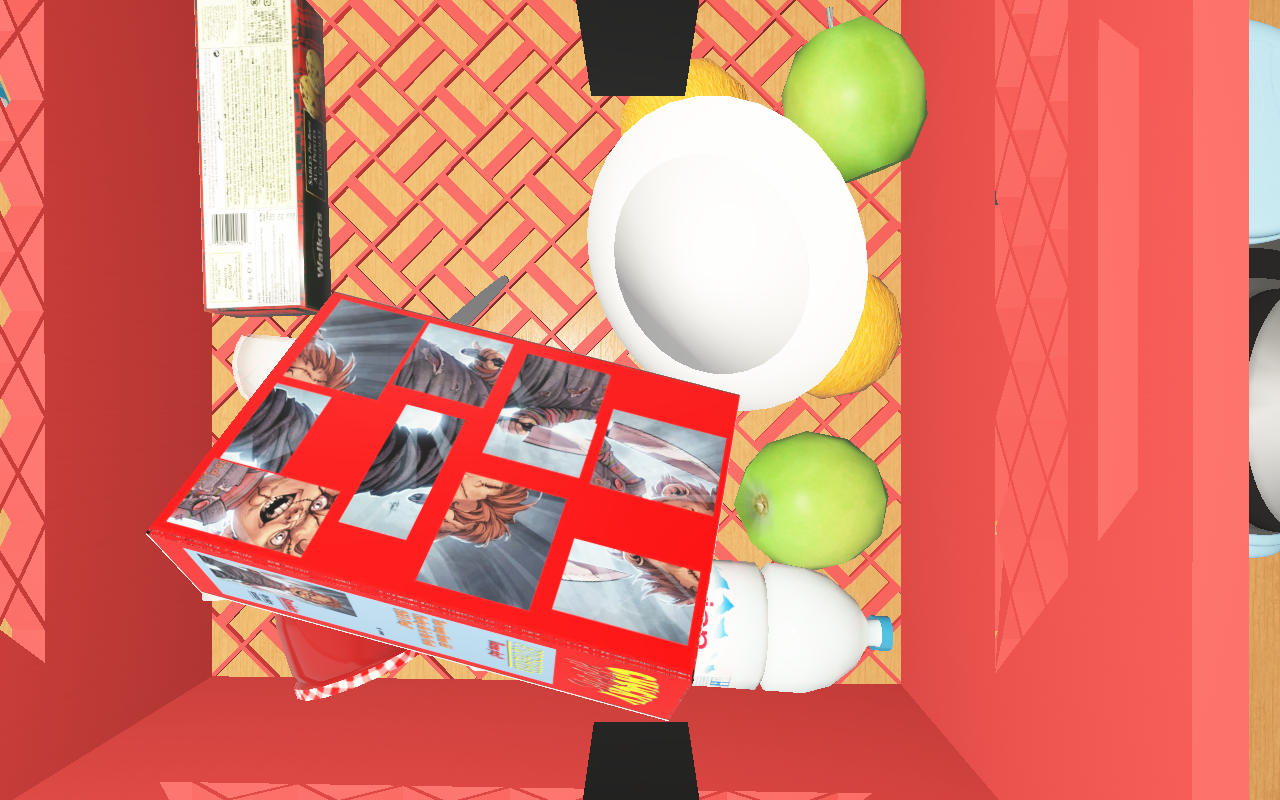
Objects in the scene:
carafe
water bottle
apple
apple
orange
orange
spoon
glass
wineglass
cereal box